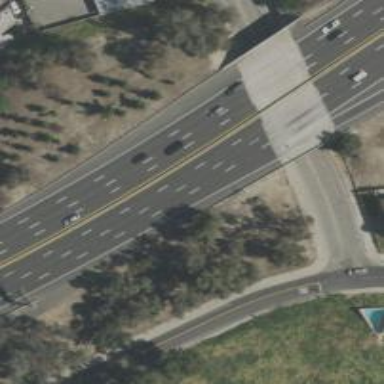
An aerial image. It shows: Motorway junction.